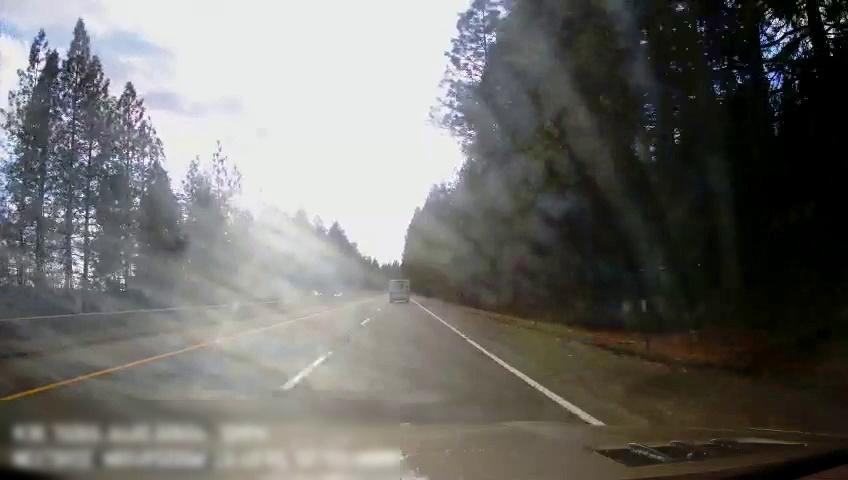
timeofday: Day
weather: Cloudy
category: Drivable Space
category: Drivable Space
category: Vehicles | Van
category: Lanes | Current Lane
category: Lanes | Alternate Lane
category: Lanes | Alternate Lane